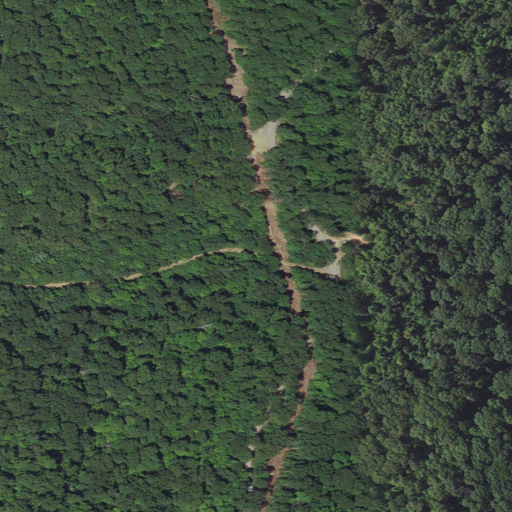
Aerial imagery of gap in Arkansas named Bowles Gap containing deciduous forest and open development